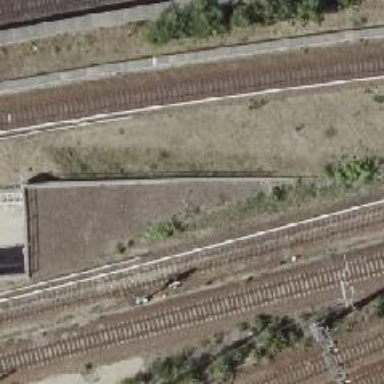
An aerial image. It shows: Electrified rail tunnel.